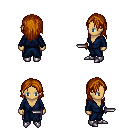
a pixel art fantasy rpg character, female body template, human, tanned skin, blue robe, metal pants, brunette long hairstyle, metal boots, dagger, four views (front, back, left, right), 2x2 character sprite sheet, small pixel art, hard edges, no anti-aliasing